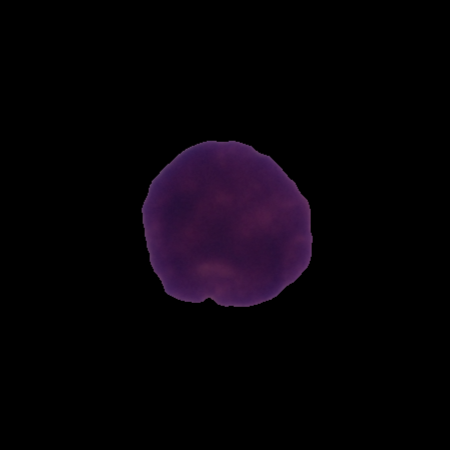
Label: healthy